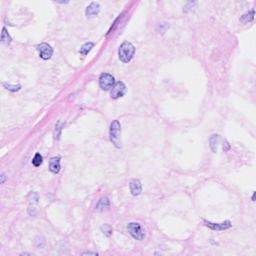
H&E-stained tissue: Breast